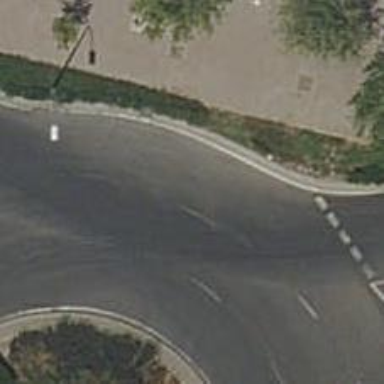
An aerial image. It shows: Residential road with roundabout.